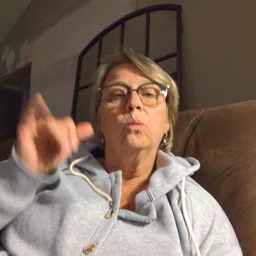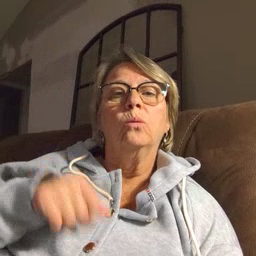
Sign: cow